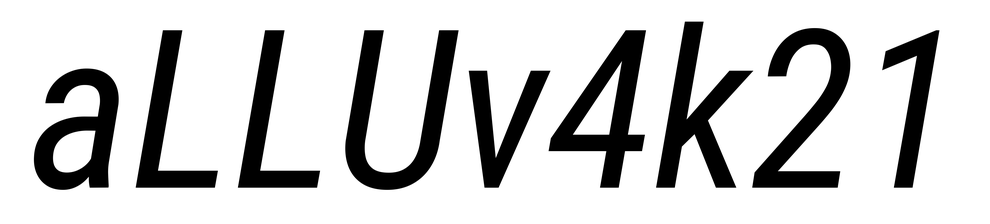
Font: Roboto-Italic_Condensed_Italic